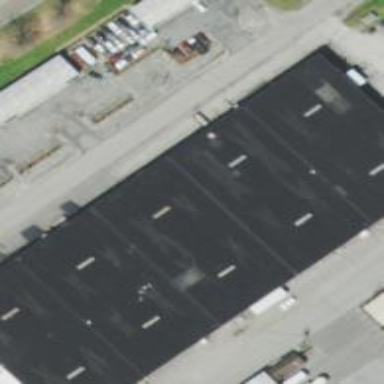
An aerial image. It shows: Commercial building.